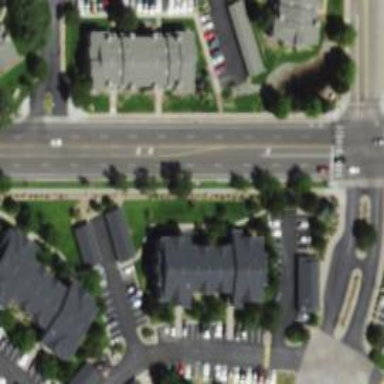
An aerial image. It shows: Secondary road with asphalt surface.